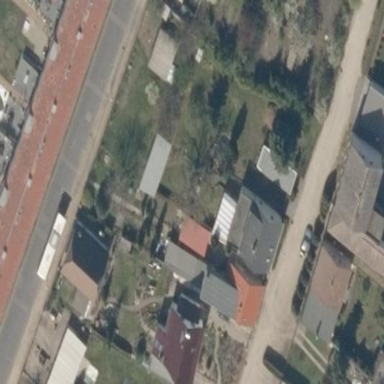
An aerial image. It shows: Simple and straightforward house.